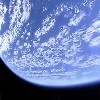
Label: cloud